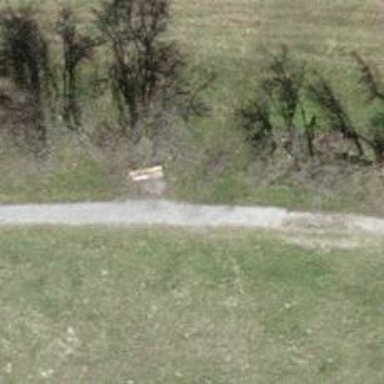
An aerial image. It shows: Bench for seating.